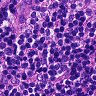
Metastatic tissue present: no